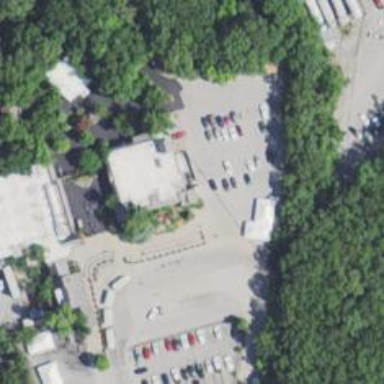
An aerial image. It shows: Parking area with surface.